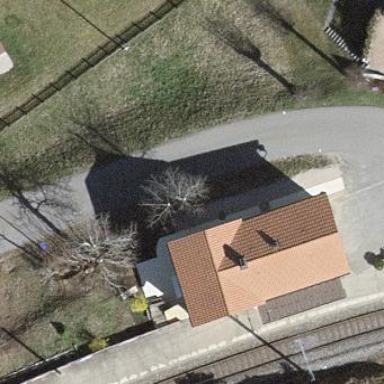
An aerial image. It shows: Train station building.